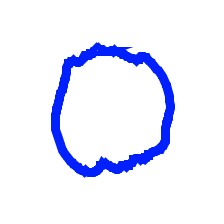
Shape: circle